Question: I am trying to run console application (say win_a.exe; which is having few command line parameters) from ruby script(say lin_r.rb) on linux. win_a.exe is interacting with windows services on windows server 2008. I want to run win_a.exe at particular point via lin_r.rb (reason is that, at this time; I am having few parameters those need to be passed to win_a.exe and get some result)

I searched online but I did not get any useful links.
>
1. create the NFS share on windows and map that to linux.
2. Linux: write parameter/command in a new file(should be created on NFS share) from lin_r.rb
3. Window: watchdog program(need to write this) looking for a new file. If found execute win_a.exe with parameters and write result to new out file.
4. Linux: Yey! Got result
>
Is this good approach? What do you think?
Thanks, Vipul
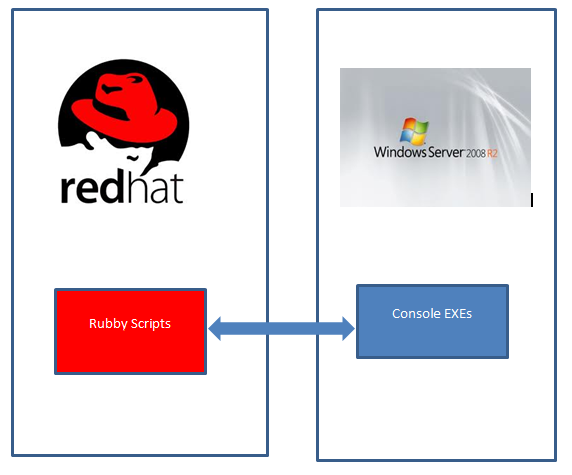
Answer: Your approach could be made to work, however If I were implementing this, I would use HTTP instead of NFS. Likely both computers involved already are capable of making and receiving HTTP requests, so the setup should be less than NFS.
The basic approach would be to have the linux based script make an HTTP request to the windows machine, with the parameters to the .exe specified as query parameters (if you use a GET request). On the windows side, your "watchdog" program would be a small web service that would respond to the request from the linux machine, execute the program with the specified options, and return the result.
The web service on the windows machine can use whatever technology you prefer. I would likely use Sinatra+Thin, but the choice is up to you.
, NFS based, HTTP based, or something else, you should . That means that you should not blindly pass the arguments you receive from lin_r.rb to the win_a.exe program. You should , and you should make some effort to verify that the person making the request (or writing the file if you use NFS) is to have access.